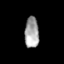
Tissue: skin
Cell type: Epithelial cells
Senescence score: 0.2375
Nuclear area (px): 431
Mean DAPI intensity: 162.703